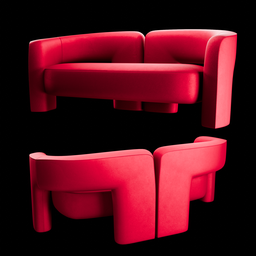
Label: furniture